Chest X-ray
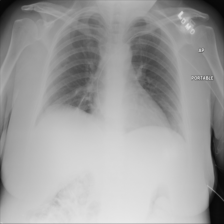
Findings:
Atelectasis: positive
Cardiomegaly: negative
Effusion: negative
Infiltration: negative
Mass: negative
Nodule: negative
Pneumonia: negative
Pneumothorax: negative
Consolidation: negative
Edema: negative
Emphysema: negative
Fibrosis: negative
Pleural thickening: negative
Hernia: negative